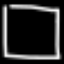
Label: square